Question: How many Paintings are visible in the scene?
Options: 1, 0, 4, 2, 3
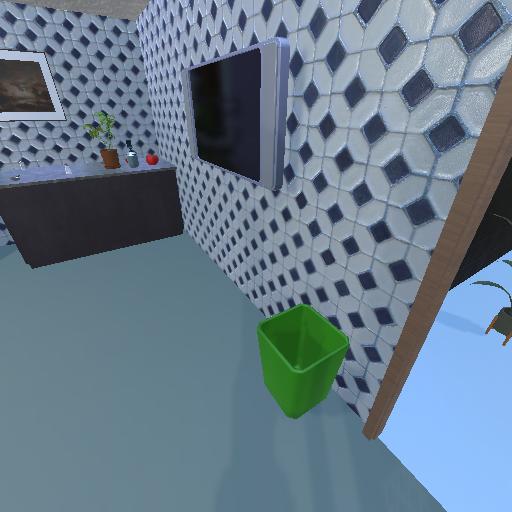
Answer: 1